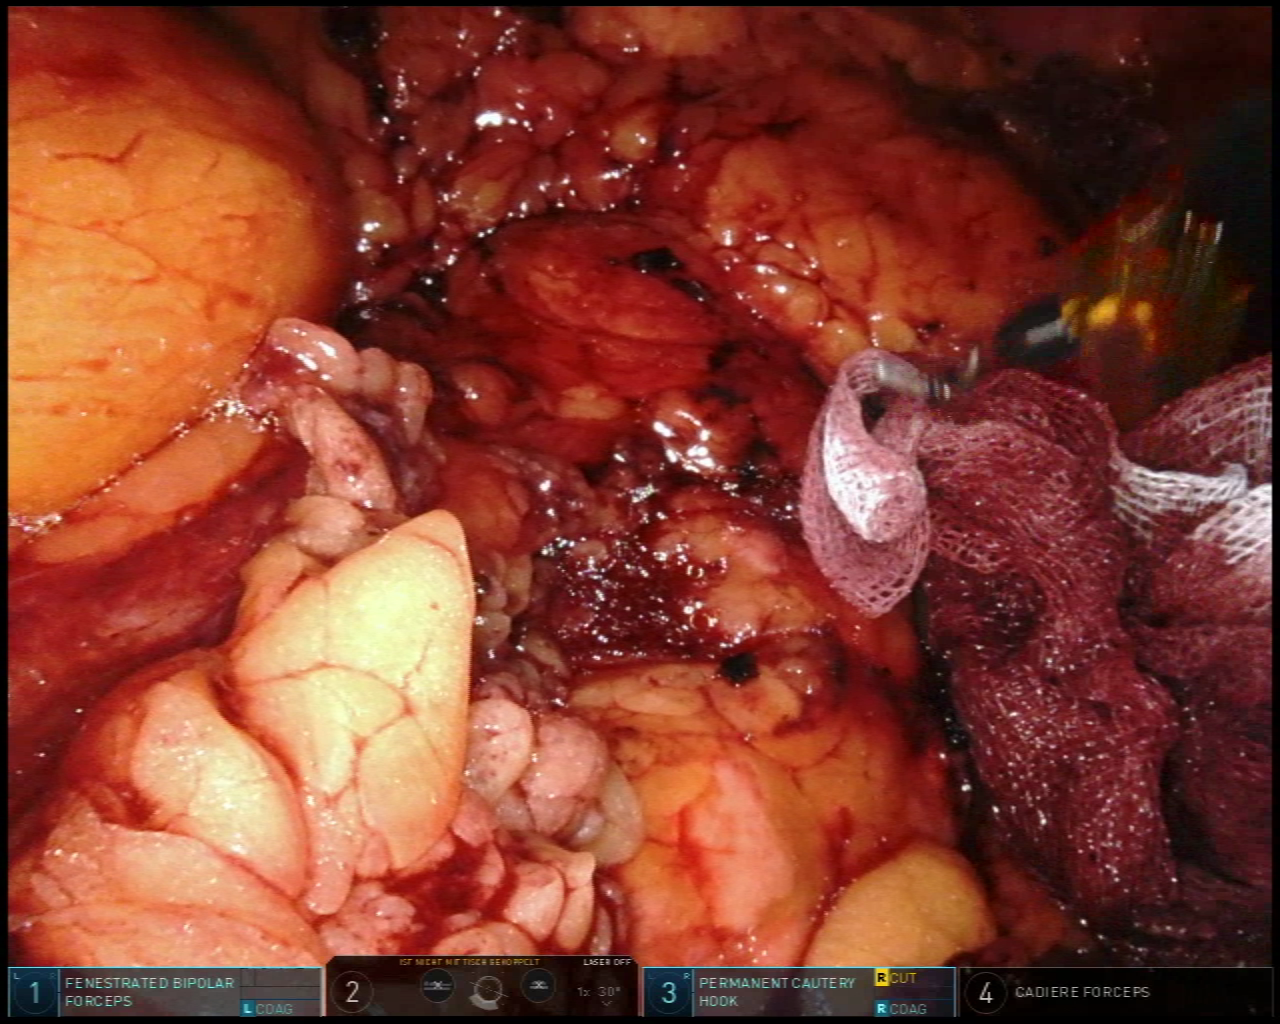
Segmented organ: pancreas
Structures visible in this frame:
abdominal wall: yes
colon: no
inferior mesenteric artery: no
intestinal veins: no
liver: no
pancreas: yes
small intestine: no
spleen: no
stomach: no
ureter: no
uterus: no
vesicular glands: no